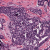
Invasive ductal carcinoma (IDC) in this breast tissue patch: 1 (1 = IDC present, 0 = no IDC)